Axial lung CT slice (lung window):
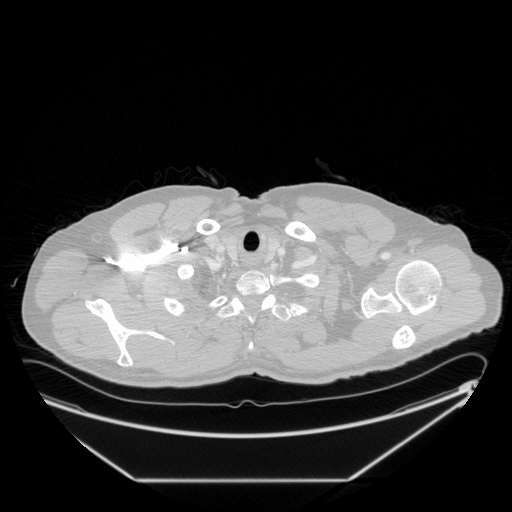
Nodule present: no